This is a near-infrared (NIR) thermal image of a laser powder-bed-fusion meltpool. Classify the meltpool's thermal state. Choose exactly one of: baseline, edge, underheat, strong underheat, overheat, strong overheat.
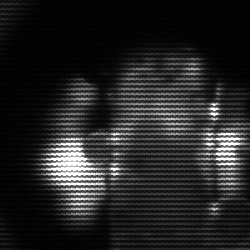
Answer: strong underheat